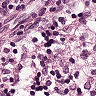
Metastatic tissue present: no